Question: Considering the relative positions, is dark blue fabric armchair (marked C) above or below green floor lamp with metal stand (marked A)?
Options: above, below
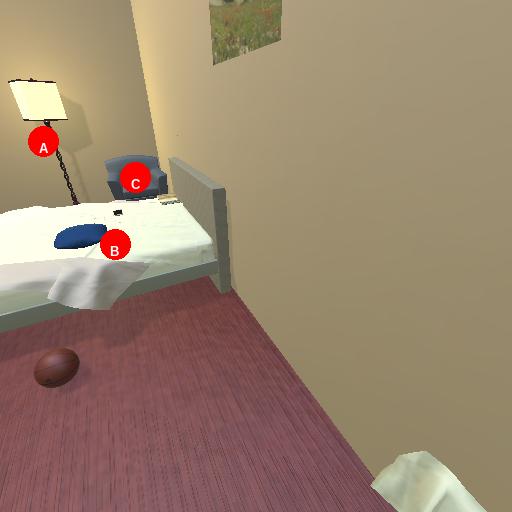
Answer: above